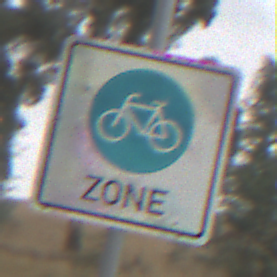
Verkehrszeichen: BeginnFahrradzone
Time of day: MorningAfternoon
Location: Outdoor (Nature)
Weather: Overcast
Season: NotSpecified
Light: Natural